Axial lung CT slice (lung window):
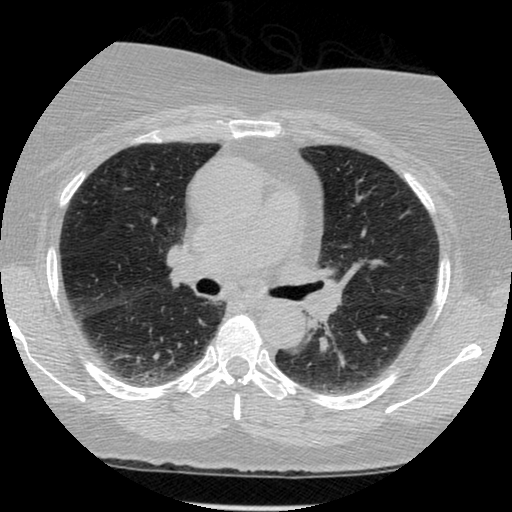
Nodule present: no